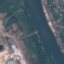
Label: River